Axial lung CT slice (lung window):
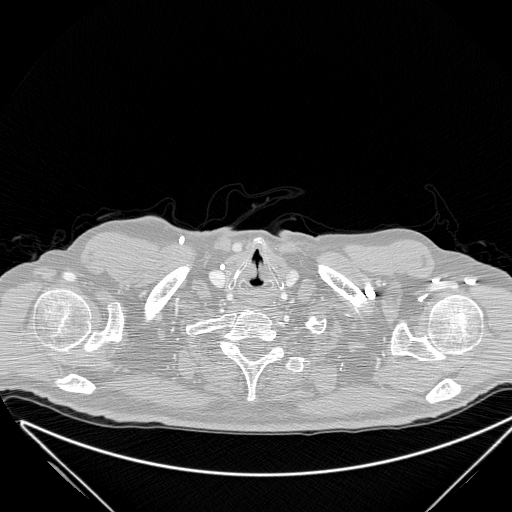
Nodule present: no